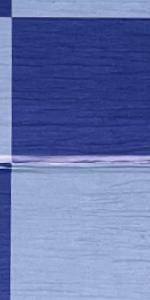
Label: Empty